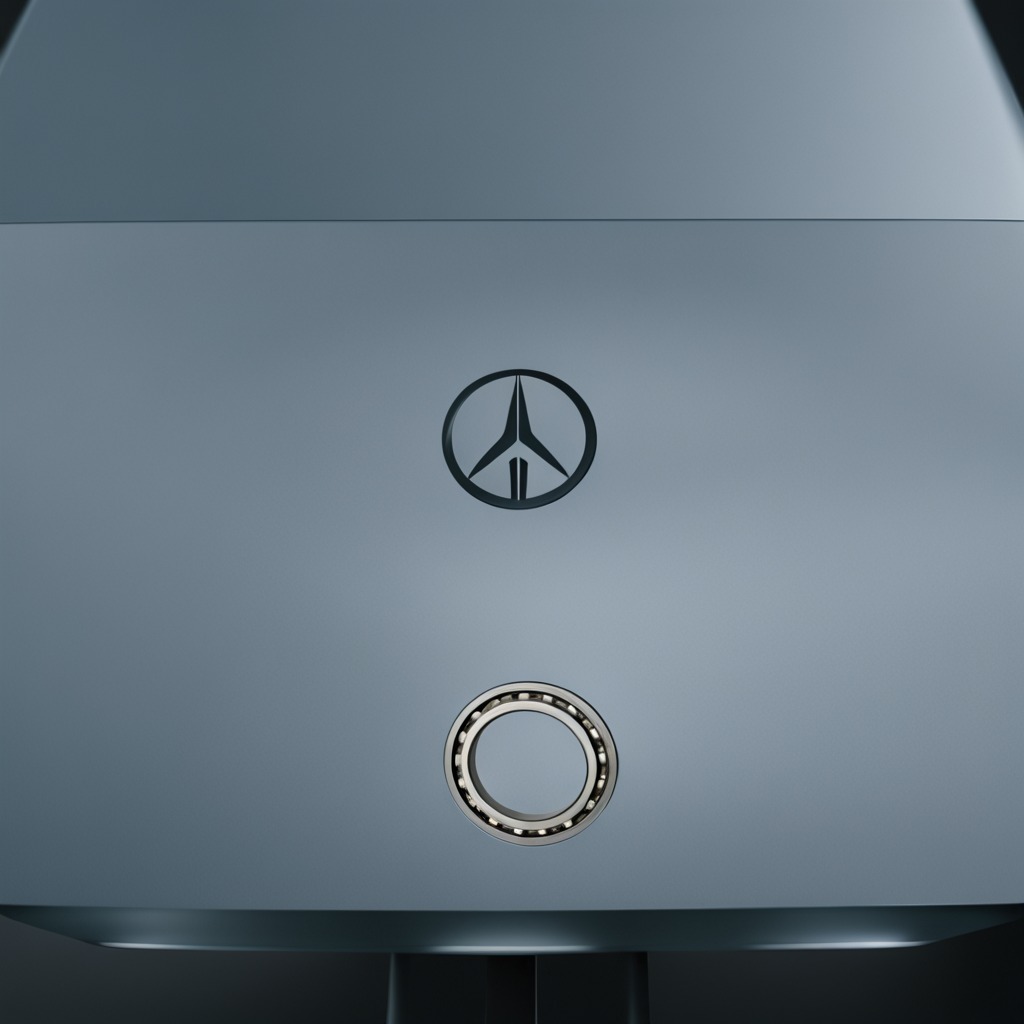
A metal ball bearing is lying on the toolbox surface in the airplane hangar workshop 8K.